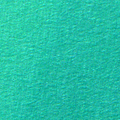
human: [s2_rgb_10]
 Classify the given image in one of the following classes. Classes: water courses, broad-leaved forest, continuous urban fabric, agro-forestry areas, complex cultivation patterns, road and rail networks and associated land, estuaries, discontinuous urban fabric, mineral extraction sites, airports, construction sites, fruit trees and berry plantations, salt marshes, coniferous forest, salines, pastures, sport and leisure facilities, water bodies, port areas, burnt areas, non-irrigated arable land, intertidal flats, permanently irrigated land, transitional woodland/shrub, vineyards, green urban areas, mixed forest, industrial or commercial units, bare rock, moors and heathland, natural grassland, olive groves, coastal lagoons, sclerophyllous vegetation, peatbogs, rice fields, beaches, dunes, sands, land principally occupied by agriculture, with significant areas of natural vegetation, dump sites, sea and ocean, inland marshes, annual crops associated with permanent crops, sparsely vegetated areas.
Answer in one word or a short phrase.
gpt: sea and ocean